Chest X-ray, AP view. Patient: 38 years old, sex F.
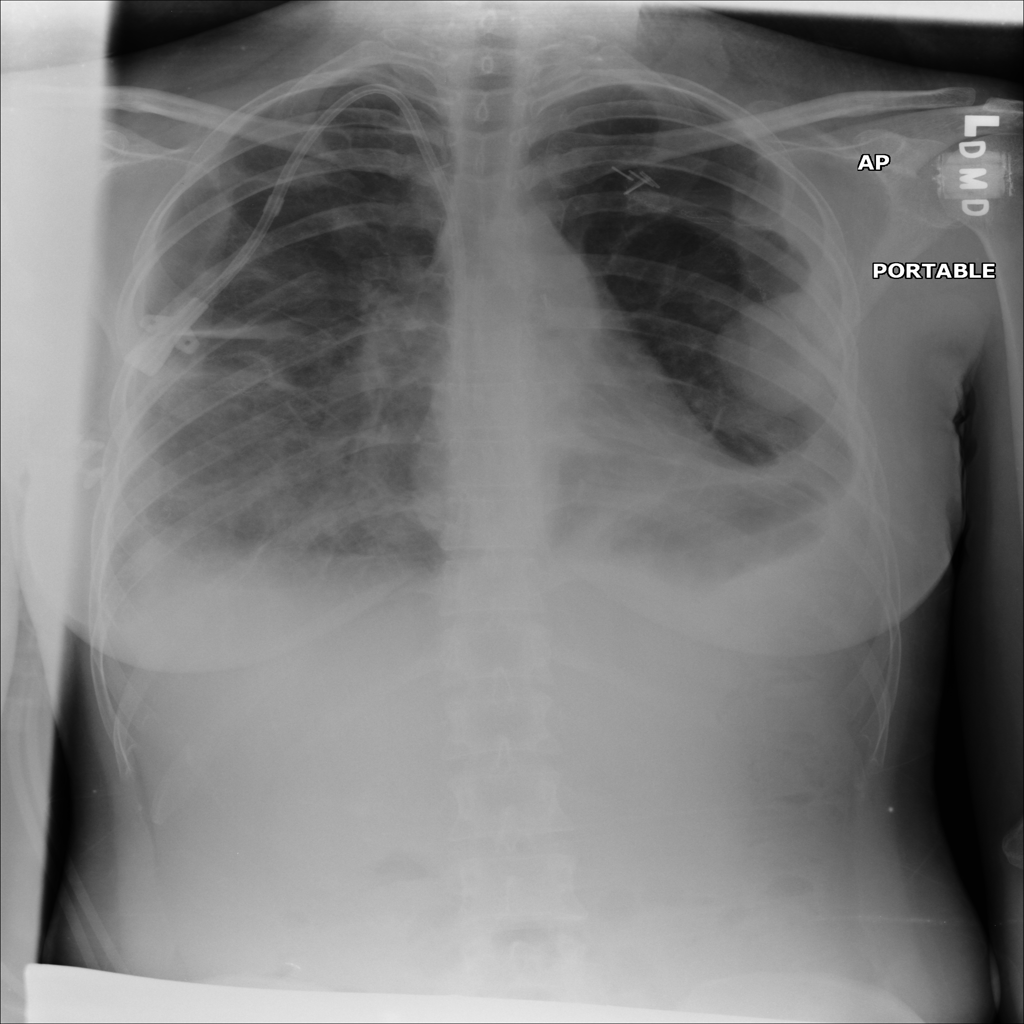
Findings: Effusion, Mass, Nodule, Pneumonia